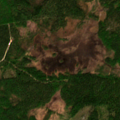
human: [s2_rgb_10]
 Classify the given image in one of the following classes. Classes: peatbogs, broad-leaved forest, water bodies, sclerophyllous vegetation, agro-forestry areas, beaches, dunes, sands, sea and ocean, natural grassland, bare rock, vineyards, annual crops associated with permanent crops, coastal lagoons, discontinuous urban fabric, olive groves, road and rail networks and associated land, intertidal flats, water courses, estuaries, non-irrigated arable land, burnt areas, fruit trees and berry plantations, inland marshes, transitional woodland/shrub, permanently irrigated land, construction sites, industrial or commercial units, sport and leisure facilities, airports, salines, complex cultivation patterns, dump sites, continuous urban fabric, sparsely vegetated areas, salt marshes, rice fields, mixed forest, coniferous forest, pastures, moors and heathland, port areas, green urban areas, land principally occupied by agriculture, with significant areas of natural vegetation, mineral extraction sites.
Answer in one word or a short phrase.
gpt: coniferous forest, mixed forest, transitional woodland/shrub, peatbogs